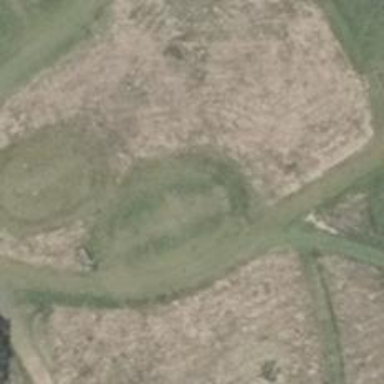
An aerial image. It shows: Golf tee.